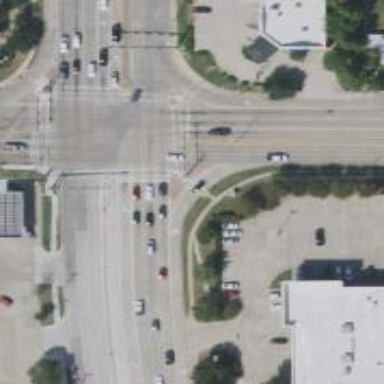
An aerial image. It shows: Footway that serves as traffic island.